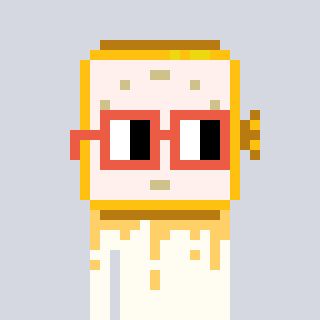
a pixel art character with square orange glasses, a watch-shaped head and a grayscale-colored body on a cool background